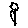
Label: flower